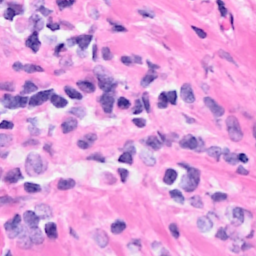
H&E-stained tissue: Breast